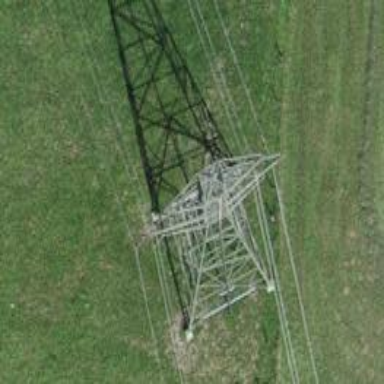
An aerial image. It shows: Towering power structure.